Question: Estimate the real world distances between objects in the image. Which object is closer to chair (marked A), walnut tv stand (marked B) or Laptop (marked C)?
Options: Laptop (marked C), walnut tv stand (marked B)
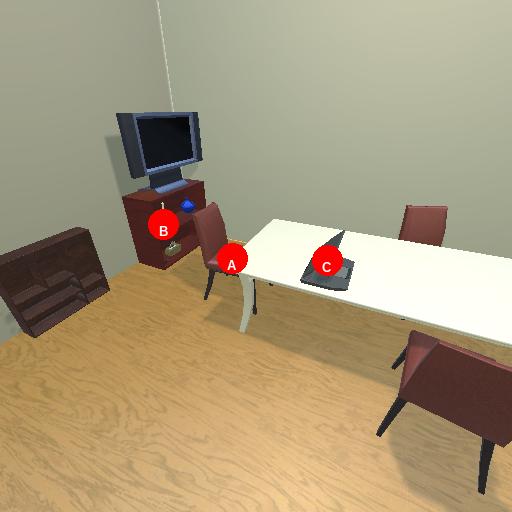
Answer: Laptop (marked C)